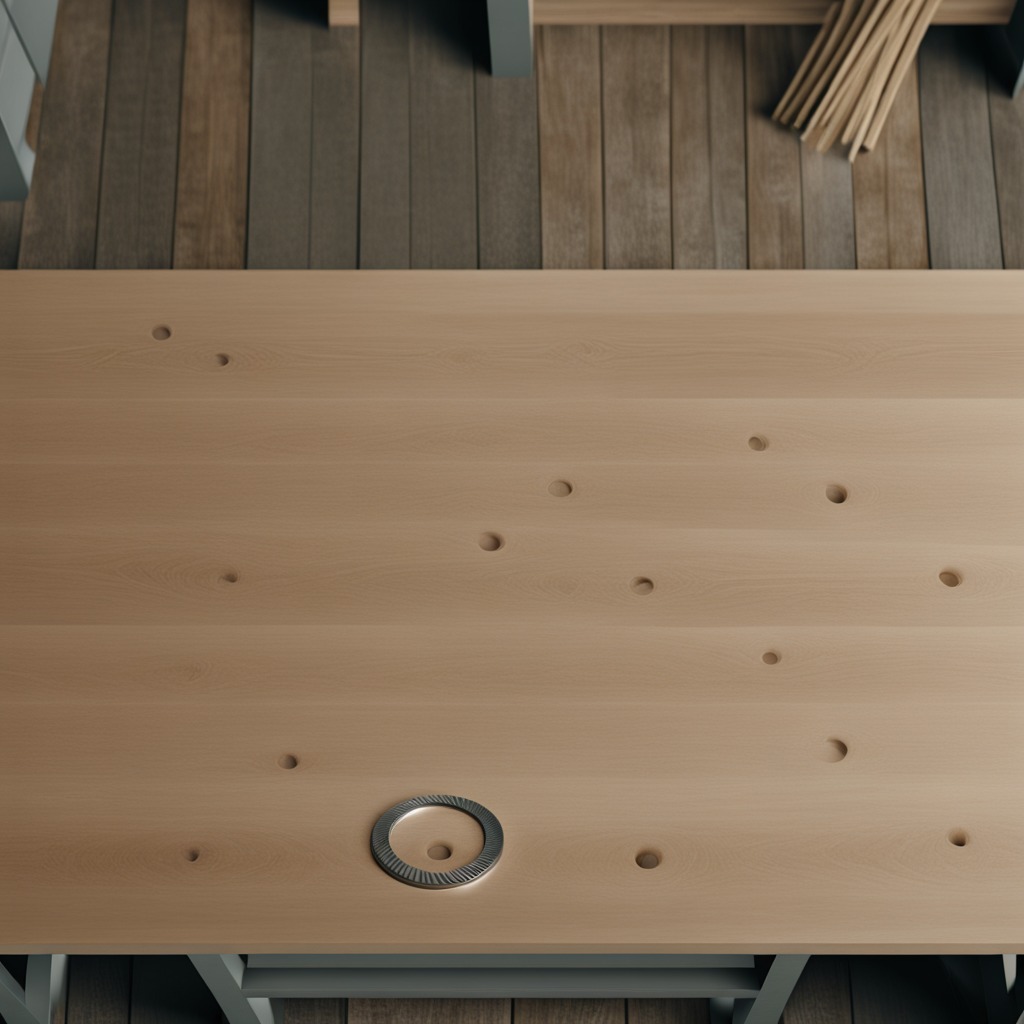
A flat metal washer is lying on the workbench.